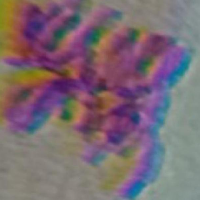
Label: metaphase